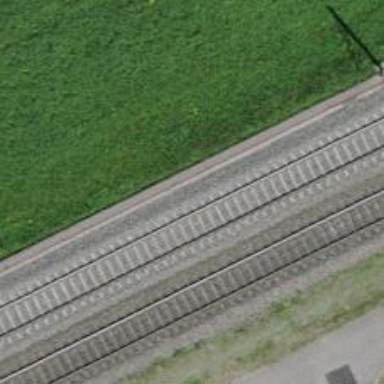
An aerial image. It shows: Single railway track with electrified contact line.